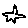
Label: star